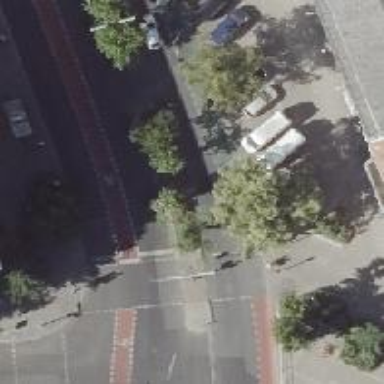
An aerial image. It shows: Road with traffic signals.